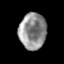
Tissue: prostate
Cell type: Epithelial cells
Senescence score: 0.3112
Nuclear area (px): 960
Mean DAPI intensity: 143.617